Interaction volume radius: 5 \u00c5
Interaction volume height: 20 \u00c5
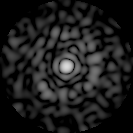
Disorder parameter: 0.8554